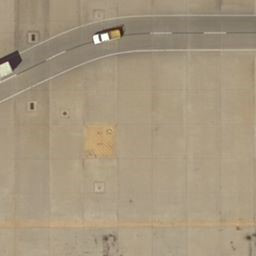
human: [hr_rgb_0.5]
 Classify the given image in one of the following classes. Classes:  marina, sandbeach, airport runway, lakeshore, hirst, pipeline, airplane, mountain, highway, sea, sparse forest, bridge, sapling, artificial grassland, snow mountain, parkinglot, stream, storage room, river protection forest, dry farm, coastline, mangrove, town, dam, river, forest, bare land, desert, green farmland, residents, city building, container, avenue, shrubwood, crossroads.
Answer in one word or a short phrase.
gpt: airport runway